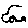
Label: car